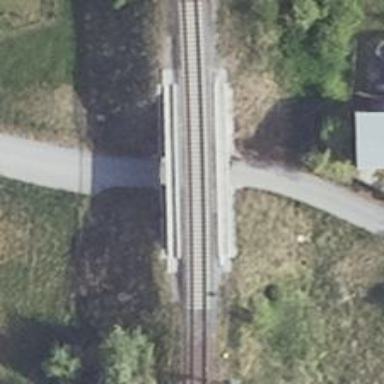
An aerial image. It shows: Railway bridge with rails crossing embankment.